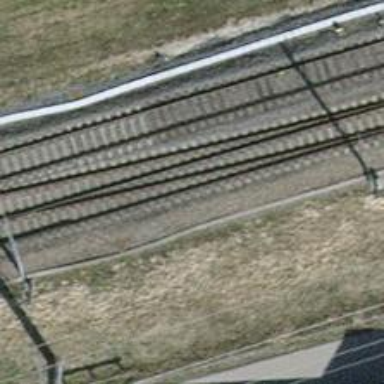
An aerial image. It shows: Single-track electrified railway siding with contact line for service.